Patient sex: M
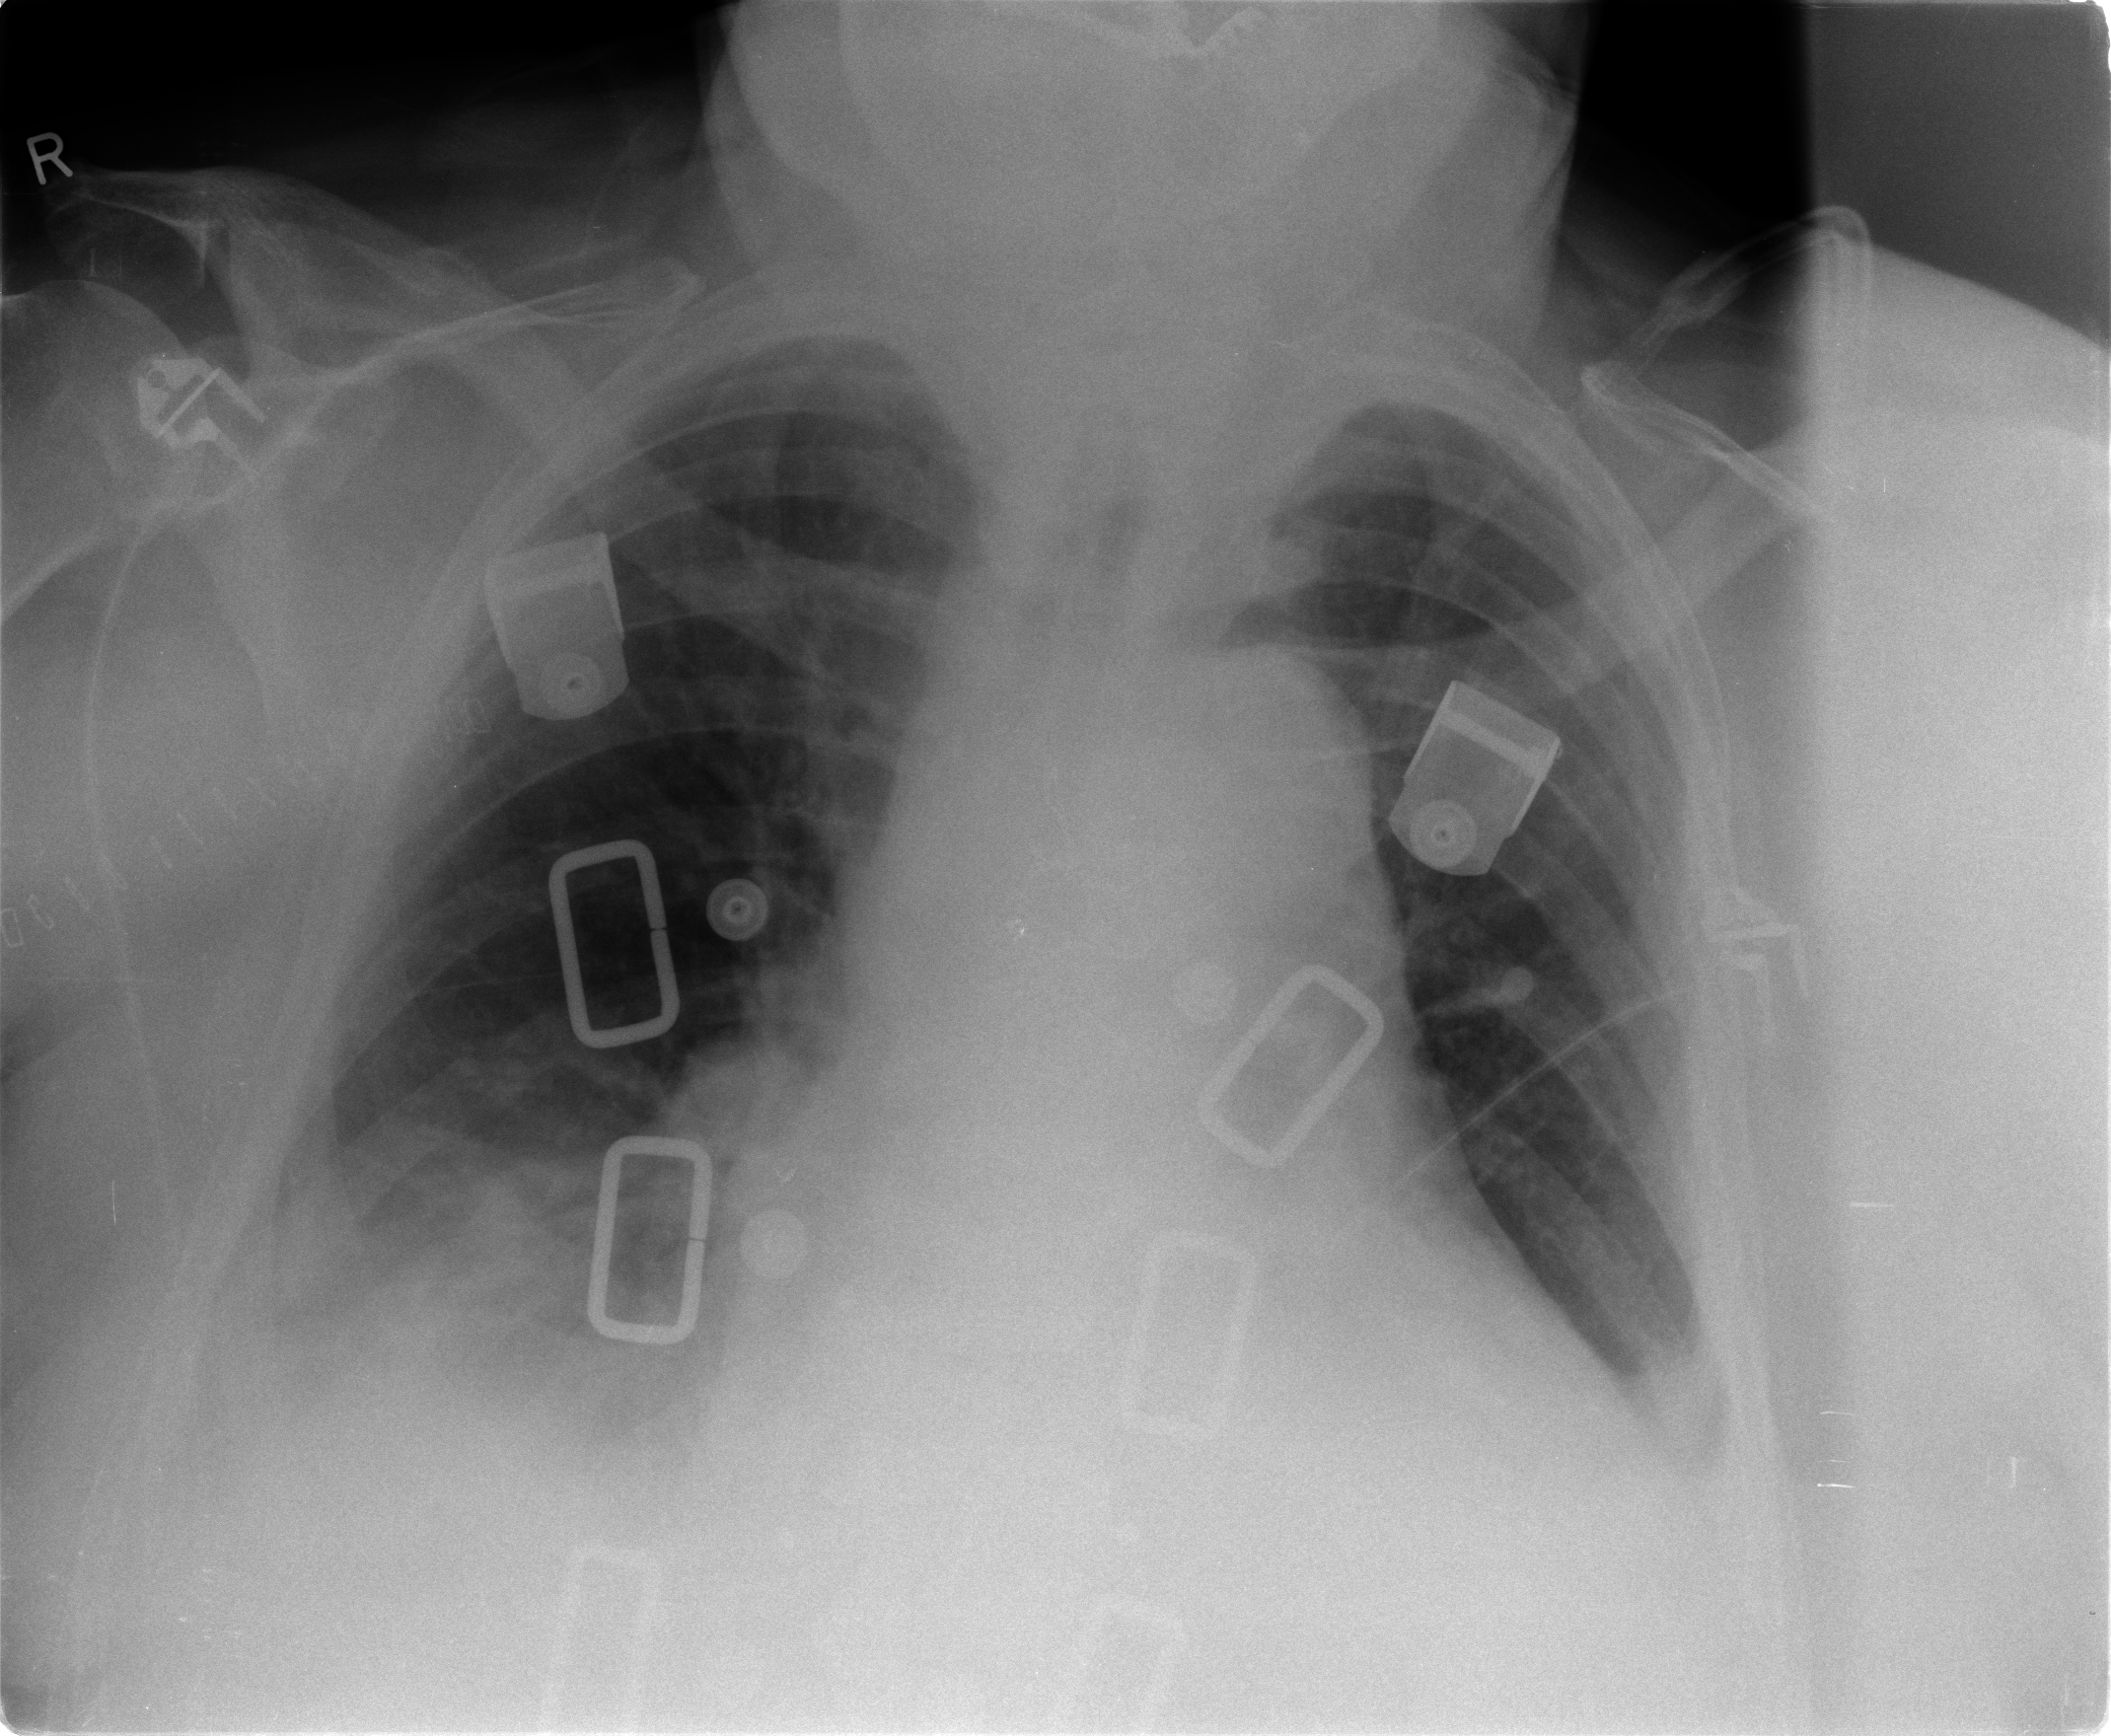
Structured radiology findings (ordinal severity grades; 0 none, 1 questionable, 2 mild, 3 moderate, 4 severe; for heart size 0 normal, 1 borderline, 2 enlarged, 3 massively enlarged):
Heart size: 2
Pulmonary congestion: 2
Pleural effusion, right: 2
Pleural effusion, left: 1
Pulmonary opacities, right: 1
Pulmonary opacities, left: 0
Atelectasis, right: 2
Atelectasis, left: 1